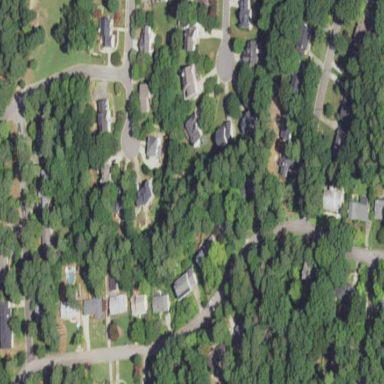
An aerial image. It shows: Residential area within neighborhood.